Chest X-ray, PA view. Patient: 19 years old, sex M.
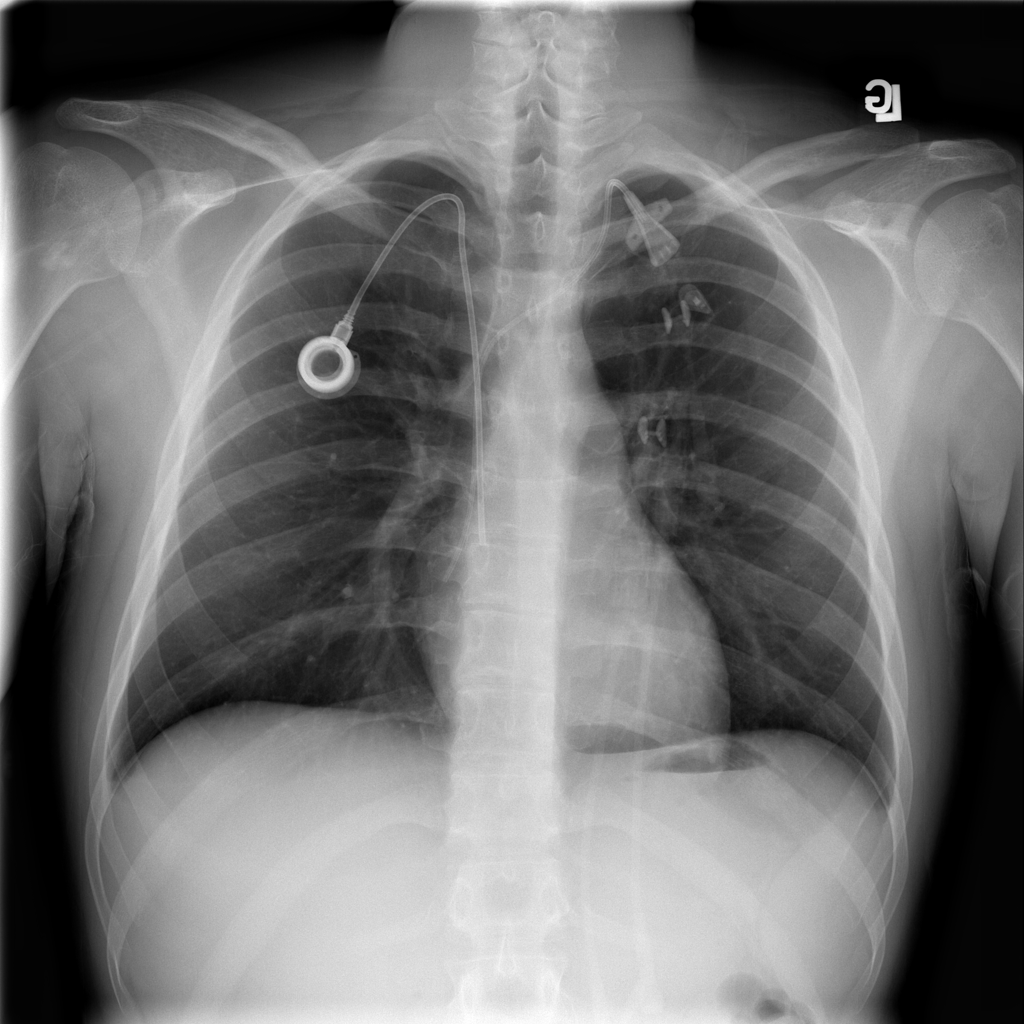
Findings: No Finding